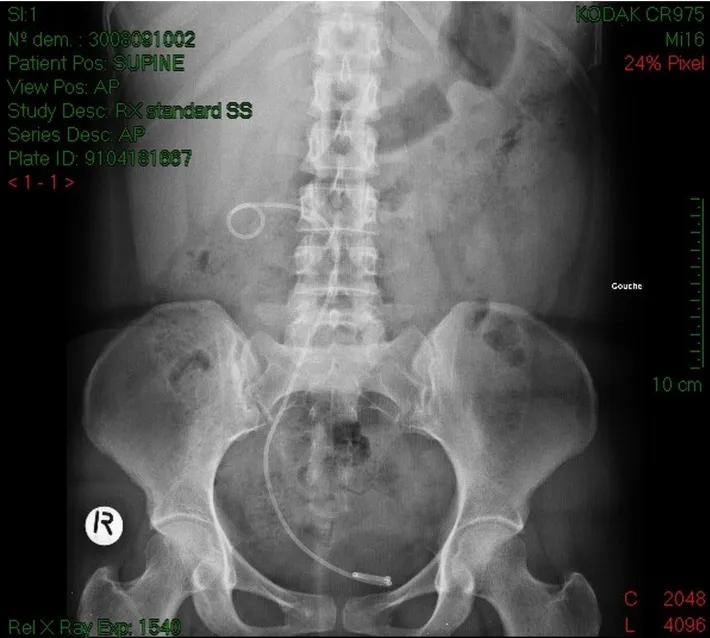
KUB of patient 1 showing the double J stent that takes the S shape of the ureter.
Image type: radiology (x_ray)